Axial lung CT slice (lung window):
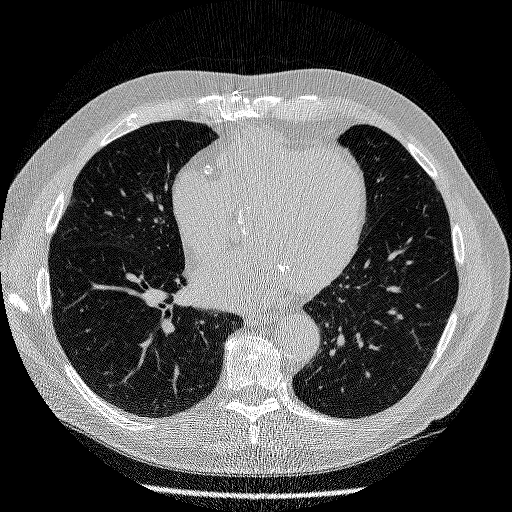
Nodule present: no